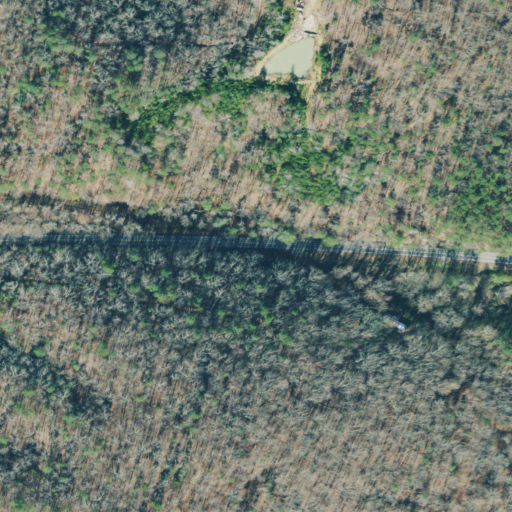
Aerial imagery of gap in Georgia named Wood Gap containing deciduous forest, open development, mixed forest, and low intensity development